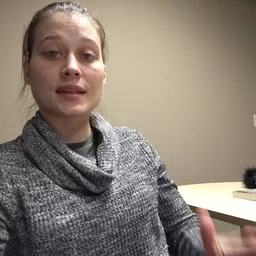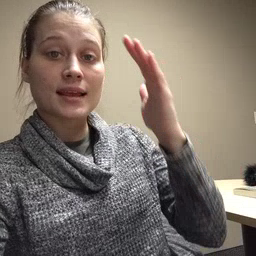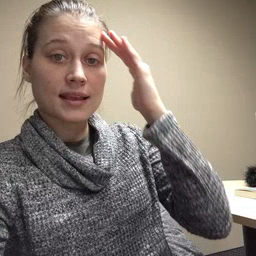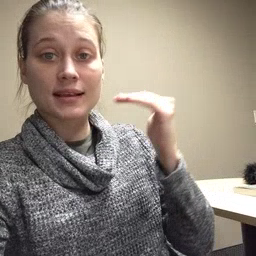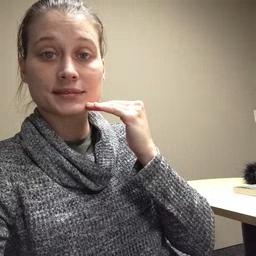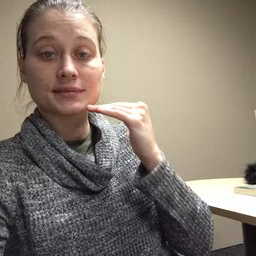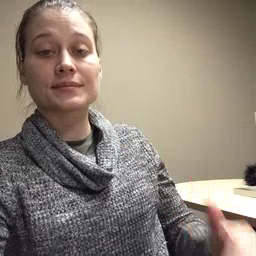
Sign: head